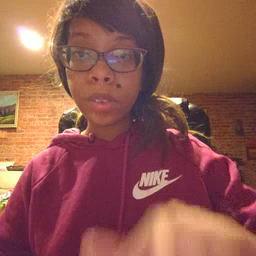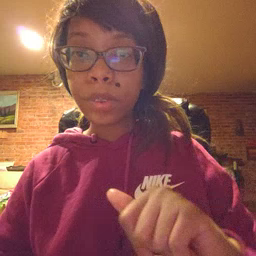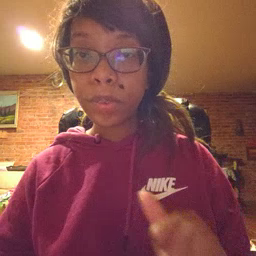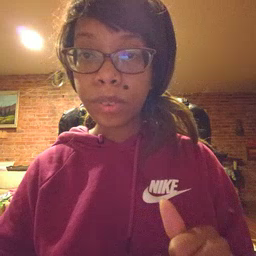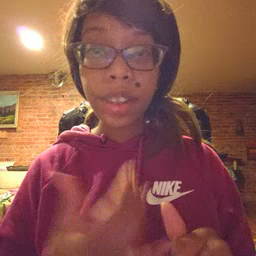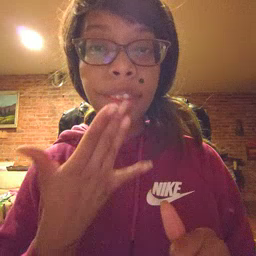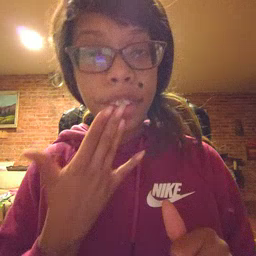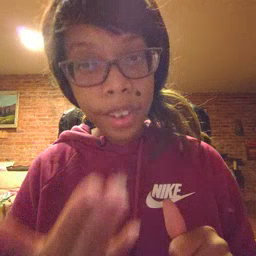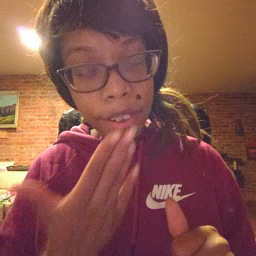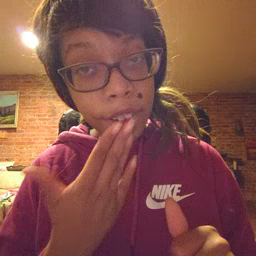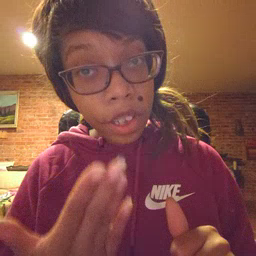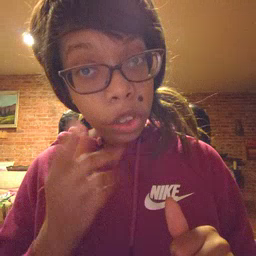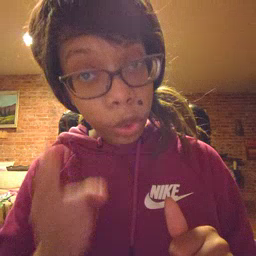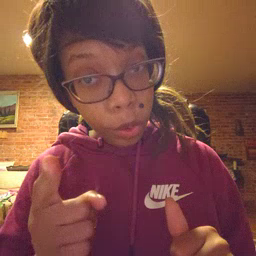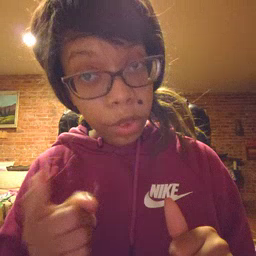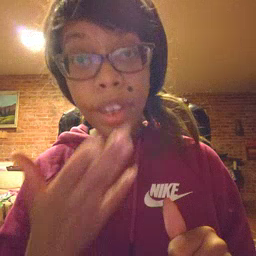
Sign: thankyou